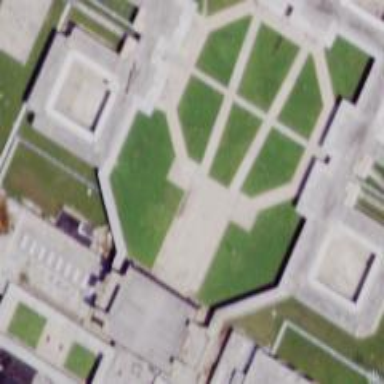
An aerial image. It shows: Prison.